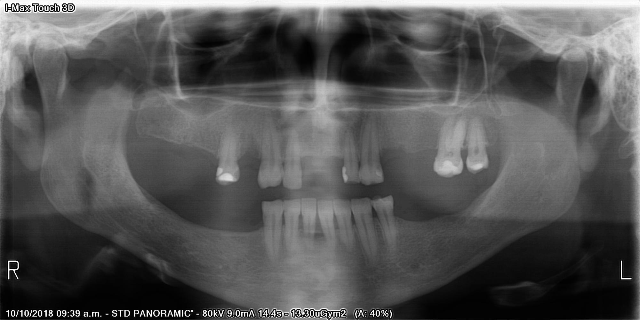
adult